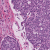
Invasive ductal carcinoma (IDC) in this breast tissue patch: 0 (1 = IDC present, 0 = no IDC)